Question: One of my questions about applying float to resizable images was answered by Gasim (thankyou) but I still have one more problem to fix.
I have two images which have this css code applied to them...
'''
.image-container {
display: inline-block;
width: 100%;
background-size: cover;
background-position: center;
background-image: url(Images/Filler2.png);
height: 250px;
margin-right: auto;
margin-left: auto;
}
@media only screen and (min-width : 1200px) {
.image-container {
max-width: 500px;
}
}
.image-container2 {
display: inline-block;
width: 100%;
background-size: cover;
background-position: center;
background-image: url(Images/Filler3.png);
height: 250px;
margin-right: auto;
margin-left: auto;
}
@media only screen and (min-width : 1200px) {
.image-container2 {
max-width: 500px;
}
}
'''
So now they're resizing correctly and aligned next to one another, I am unable to position them horizontally like my example below. I have tried the only way I know how to do this (margin-left: auto , margin-right:auto) but this didn't work. Also padding isn't working? Is there some part of this code which prevents these both from working and if so what do I need to fix it?
Any input if helpful thanks :)

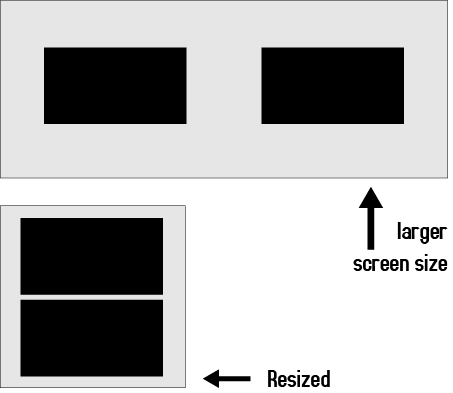
Answer: Maybe this is not the best solution for responsive images, but I generally use media queries with a mobile first approach and it has been working out great. Basically, you set the boxes' widths to 100% by default and on larger screens you set the width that you want:
'''
.image-container {
float: left;
width: 100%;
background-size: cover;
background-position: center center;
background-color: red; /* for testing */
height: 250px;
}
@media only screen and (min-width : 1224px) {
.image-container {
max-width: 500px;
}
}
'''
Here is the result: <URL>
Try to make the window size smaller and you will see the difference. It is much simpler to test, debug, and modify this code.
EDIT: Forgot to mention. If you can also use 'display: inline-block' instead of floats.
EDIT 2: To add padding between containers you need to add margin to a specific value, not auto. For example:
'''
.image-container {
/* rest of the values */
margin: 5px;
}
'''
This will add 5px margin to left, right, top, and bottom of the image container. If you want to have center the image containers also, I would add them in another container:
'''
<div class="container">
<div class="image-container" style="background-image: url(URL_HERE);"></div>
<div class="image-container" style="background-image: url(URL_HERE);"></div>
</div>
'''
and add the styles:
'''
@media only screen and (min-width: 1224px) {
.container {
width: 80%;
margin: 0 auto;
}
}
'''
Also, please check out the way I added the background images, using styles. It is much cleaner than writing CSS for each background image. That way you can have one class 'image-container' and just add as many background-images without relying on CSS.